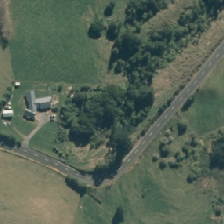
Land cover: indigenous_forest